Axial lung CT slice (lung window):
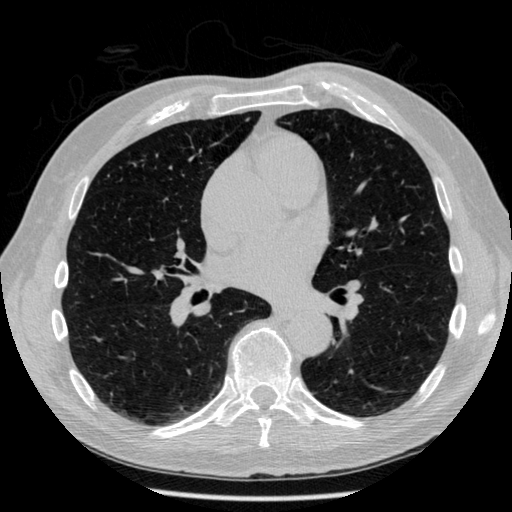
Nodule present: no